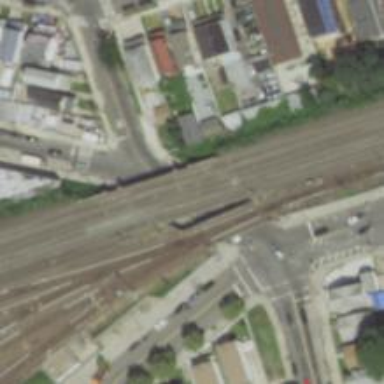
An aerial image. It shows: Bridge over electrified railway track.